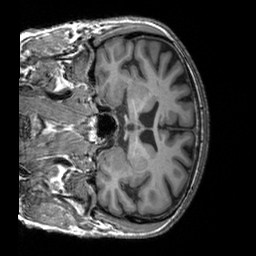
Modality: T1w
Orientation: coronal
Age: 64
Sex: male
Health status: healthy
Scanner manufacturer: siemens
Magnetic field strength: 3 T
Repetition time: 2.3 s
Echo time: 0.00303 s